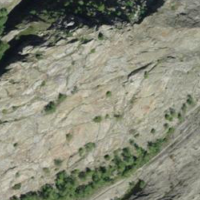
EUNIS habitat code: 48
Species observed at this site:
Falco tinnunculus